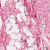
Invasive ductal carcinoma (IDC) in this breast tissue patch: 0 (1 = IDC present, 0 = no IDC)